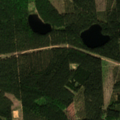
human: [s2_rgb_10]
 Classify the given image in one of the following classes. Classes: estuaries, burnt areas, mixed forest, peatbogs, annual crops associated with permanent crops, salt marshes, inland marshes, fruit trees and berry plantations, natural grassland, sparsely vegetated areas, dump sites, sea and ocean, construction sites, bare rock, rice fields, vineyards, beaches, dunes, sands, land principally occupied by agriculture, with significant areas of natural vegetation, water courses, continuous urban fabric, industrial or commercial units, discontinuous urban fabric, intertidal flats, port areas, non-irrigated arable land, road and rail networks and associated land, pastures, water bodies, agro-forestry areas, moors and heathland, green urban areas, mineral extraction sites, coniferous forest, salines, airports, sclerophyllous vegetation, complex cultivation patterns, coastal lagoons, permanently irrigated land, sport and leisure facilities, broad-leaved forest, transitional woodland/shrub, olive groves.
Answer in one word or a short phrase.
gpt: coniferous forest, mixed forest, transitional woodland/shrub, water bodies